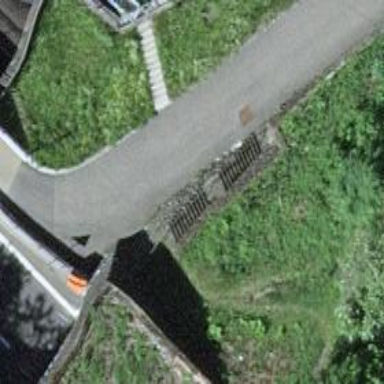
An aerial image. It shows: Set of steps on the road.